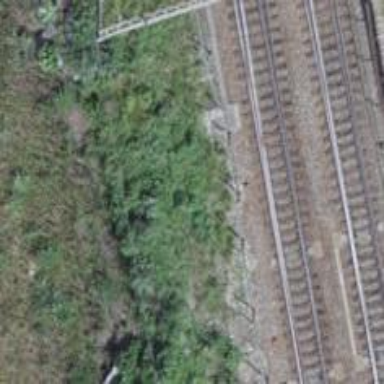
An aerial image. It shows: Single-track electrified railway yard with contact line electrification.